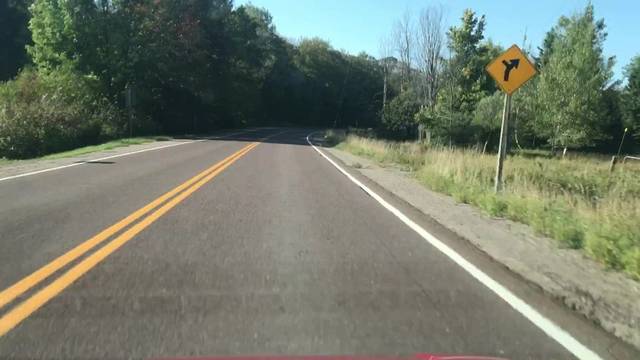
Region: Canada
Coordinates: 46.28, -84.031